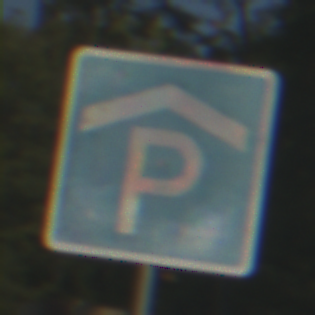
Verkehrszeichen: Parkhaus
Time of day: MorningAfternoon
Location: Outdoor (Suburban)
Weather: Clear
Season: NotSpecified
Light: Natural